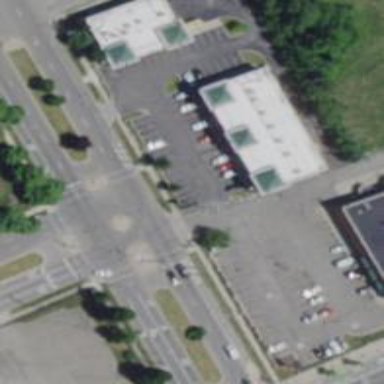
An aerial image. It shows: Convenience shop.